Question: I'm am writing an app for Android using PyQt5.
When I start my app this screen is showing first.
How can I change this?

I already tried to change the theme to make this screen invisible, but then the user has to wait a few seconds for an app screen.
A splash screen isn't good either, because this screen will be shown anyway
Best solution would be to just change this one.
But how and where?
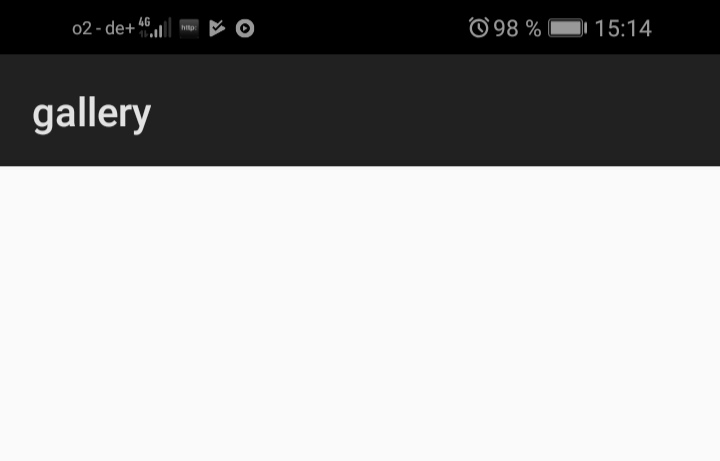
Answer: I found out myself...
I have changed my ../res/values/apptheme.xml to:
'''
<?xml version="1.0" encoding="utf-8"?>
<resources>
<style name="AppTheme" parent="@android:style/Theme.DeviceDefault.Light.NoActionBar">
<!--item name="android:windowDisablePreview">true</item-->
</style>
</resources>
'''
The 'windowDisablePreview' was just a suggestion from another person.
But I want to see a reaction when I tap an icon on my mobile.
So this is a NO GO.
But the '.NoActionBar' works for me. Now a white screen will be displayed immediatly after tapping the icon before the splash screen shows up.
To make this round here are the changes to the AndroidManifest.xml:
'''
<application
android:theme="@style/AppTheme"
...
<activity
android:theme="@style/AppTheme"
'''